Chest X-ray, PA view. Patient: 31 years old, sex M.
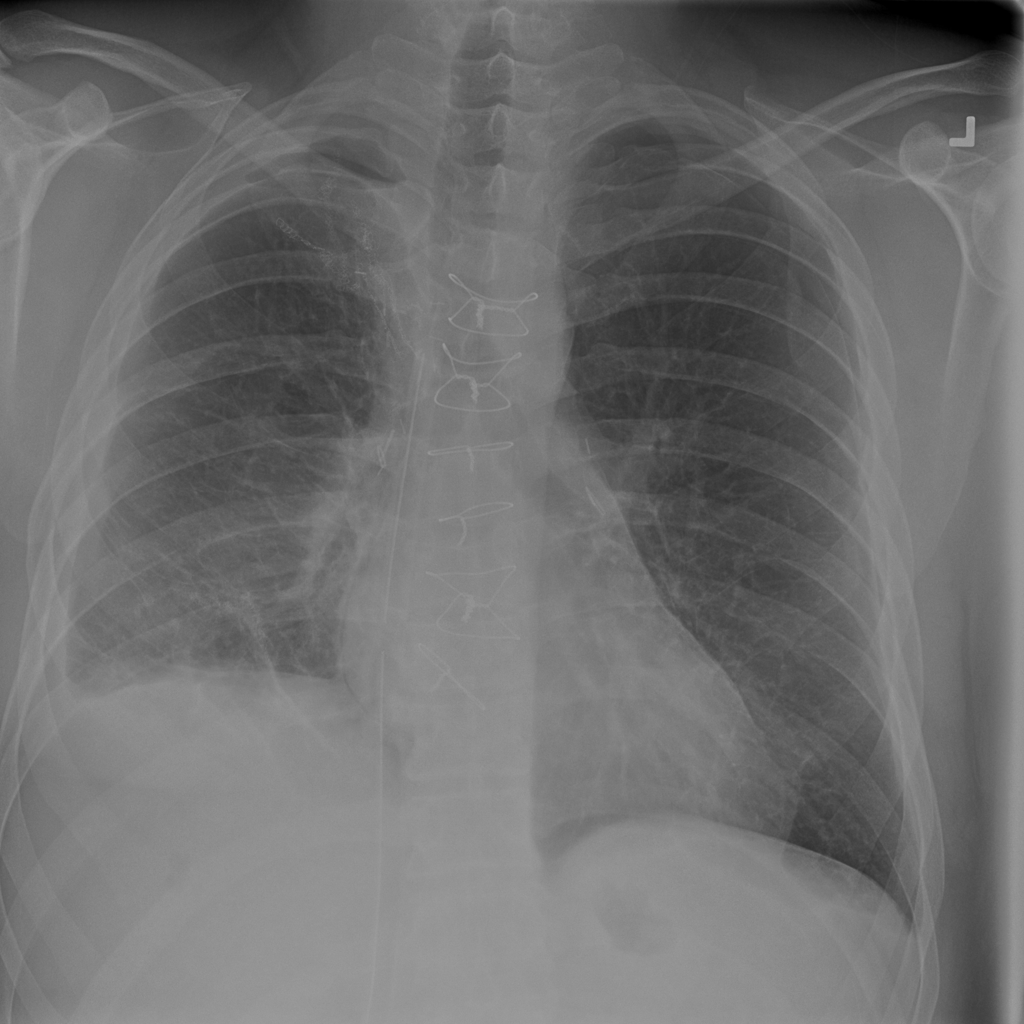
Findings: Pleural_Thickening, Pneumothorax